Field crop: maize
Growth stage: 2
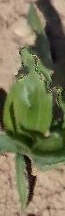
Species: maize